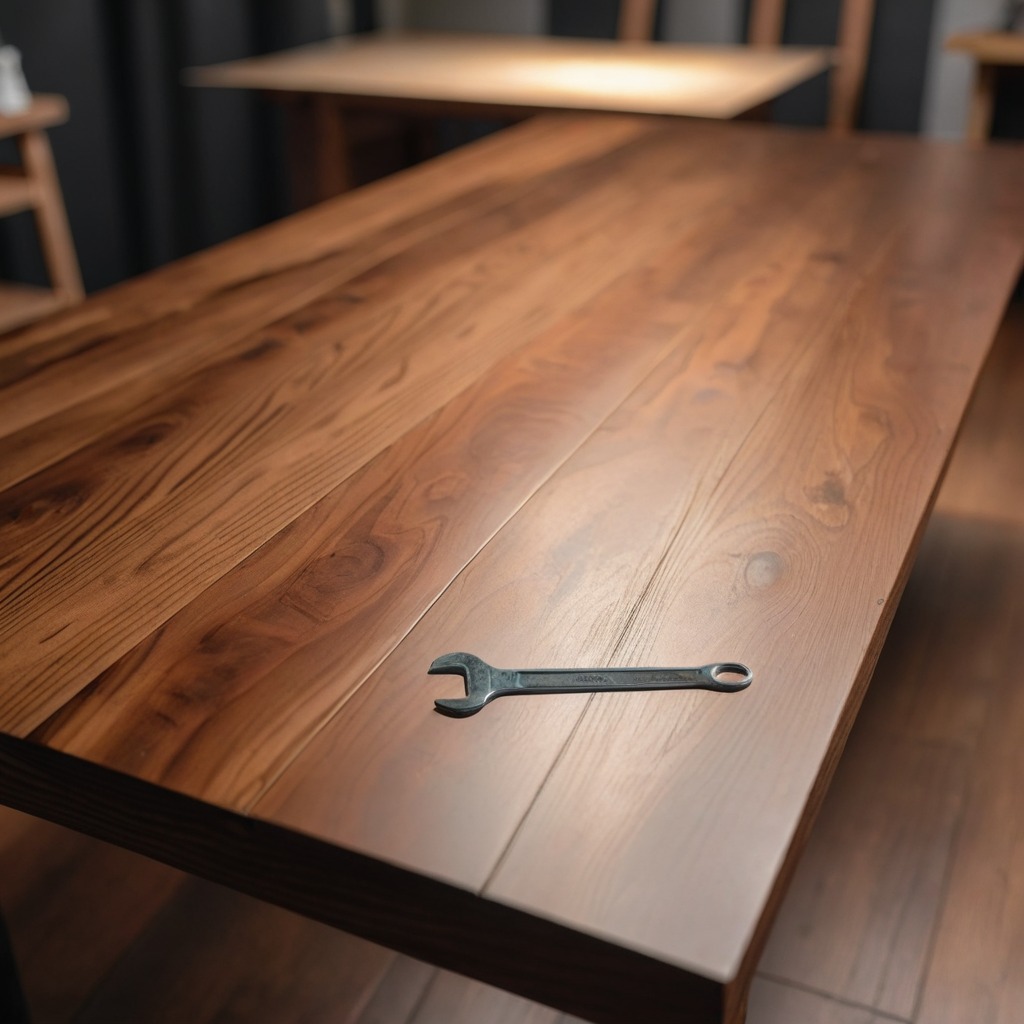
A wrench is lying on a wooden table in a carpentry studio.